Question: When the mouse moves to the series, highcharts displays all the numbers, as shown in this picture:

I want to make the float numbers all have 2 digits after dot point. I searched online, and came up sth like:
'''
plotOptions: {
series: {
dataLabels: {
formatter: function() {
return '<b>' + this.point.name + '</b>: ' + this.percentage.toFixed(2) + ' %';
}
}
}
}
'''
But it does not work.
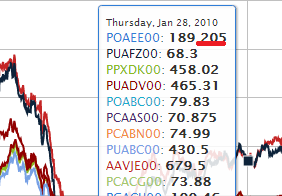
Answer: dataLabels controls numbers that show up near the points on the chart itself. That rollover you have in your image is the tooltip. Check out:
<URL>
'''
tooltip: {
valueDecimals: 2
},
'''